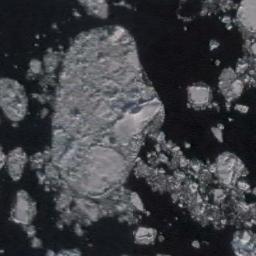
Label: sea_ice